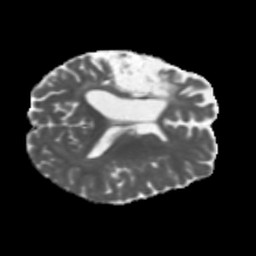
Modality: MD
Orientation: axial
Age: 56
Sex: female
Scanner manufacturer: siemens
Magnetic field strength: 3 T
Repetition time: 5.47 s
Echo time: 0.0854 s